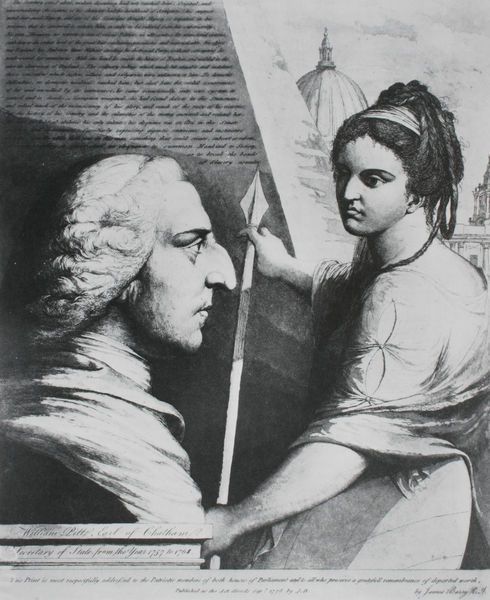
Titel: William Pitt, Earl of Chatham
Künstler: James Barry
Standort: London
Institution: British Museum
Schlagwörter: himmel, mann, schatten, umhang, weiß, stadt, frau, frisur, grau, haar, laterne, licht, nase, profil, schwarz, blick, wolke, hochformat, jung, arm, augen, tod, tot, porträt, kirche, auge, gewand, haare, kinn, lippen, locken, skulptur, perücke, schrift, wangen, kette, grafik, haarband, kuppel, friedrich, lanze, kraft, inschrift, brauen, büste, halstuch, pupillen, plastik, wange, dom, druck, schwarz-weiß, stich, hakennase, scharz, text, waffe, rom, bedrohung, halbprofil, brief, schreiben, speer, töten, pyramide, kapitol, mann frau, dreadlocks, haarbans, soldatin, profiel, arm. text